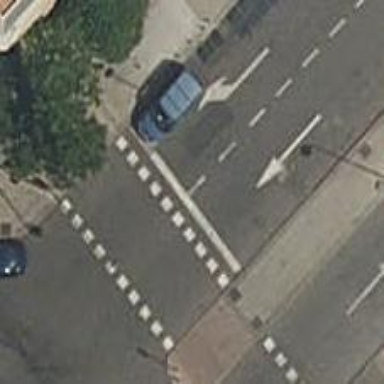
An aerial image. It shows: Road with traffic signals at crossing.